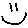
Label: smiley face